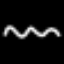
Label: squiggle